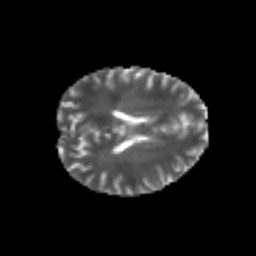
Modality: T2w
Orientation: axial
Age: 25
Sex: male
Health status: healthy